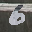
Label: 6